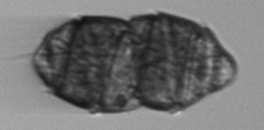
Label: Margalefidinium